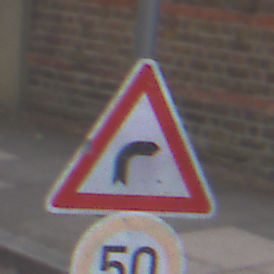
Verkehrszeichen: KurveRechts
Zusatzzeichen unten: Geschwindigkeit50
Umgebung: Outdoor, Urban
Tageszeit: MorningAfternoon
Wetter: Overcast
Licht: Natural
Jahreszeit: NotSpecified
Kontrast: LowContrast